Question: In a web application, that runs MVC4 on an IIS7.5 server (integrated pipeline) using Windows Authentication and a custom role provider, I want to display a custom error page on 401 not authorized errors, if somebody tries to access something they do not have permissions for.
When I debug locally in Visual Studio, the error pages are displayed correctly, and my nice, custom "Not authorized" page shows up as expected.
Deploy to the server - and I get the windows prompt.

Here are the (I think) relevant parts of web.config:
'''
<?xml version="1.0" encoding="utf-8"?>
<configuration>
<system.web>
<authentication mode="Windows" />
<authorization>
<deny users="?"/>
</authorization>
<roleManager enabled="true" defaultProvider="MyCustomRoleProvider">
<providers>
<clear />
<add name="FimOpsAccessControlRoleProvider" type="Namespace.MyCustomRoleProvider" />
</providers>
</roleManager>
<customErrors mode="On" defaultRedirect="~/Error">
<error redirect="~/Error/Error401" statusCode="401" />
</customErrors>
</system.web>
<system.webServer>
<httpErrors errorMode="Custom" existingResponse="Replace">
<remove statusCode="401" />
<error statusCode="401" path="/error/error401" responseMode="ExecuteURL" />
</httpErrors>
<modules runAllManagedModulesForAllRequests="true" />
</system.webServer>
</configuration>
'''
On the production server, I am able to browse to /error/error401 just fine - and I have also tried replacing that with a static html file and pointing to that, with the same result.
I have tried static error pages, doing stuff in global.asax Application_OnError, every thinkable combination of configurations I could think of in web.config - but with no luck. I have found at least 10 other posts on SO that deals with this problem, but none of the solutions work for me - maybe due to differences in versions, I do not know.
Why is this happening - and how do I get around it?
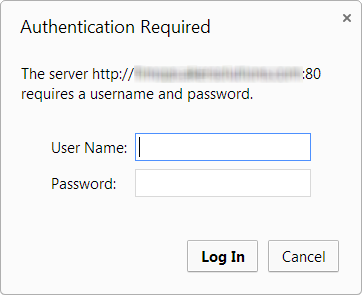
Answer: I don't think that you can override the behavior of browsers for Windows Authentication. This authentication happens by the web server your application code is ever reached. So IMHO putting custom error pages won't be of much help. If you want more control over the UI of those dialog boxes you might consider using a hybrid mode: Forms Authentication with an <URL> for the users. Now you have total control over the login srceens and what gets displayed in the event of a 401.